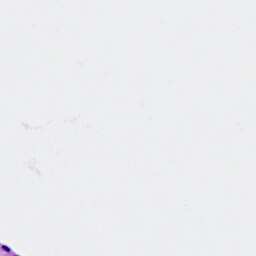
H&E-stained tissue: Ovarian